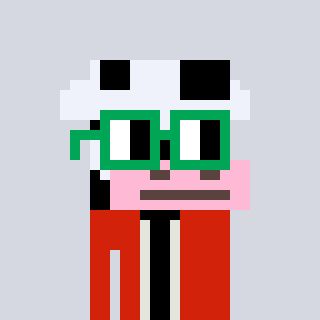
a pixel art character with square green glasses, a cow-shaped head and a red-colored body on a cool background